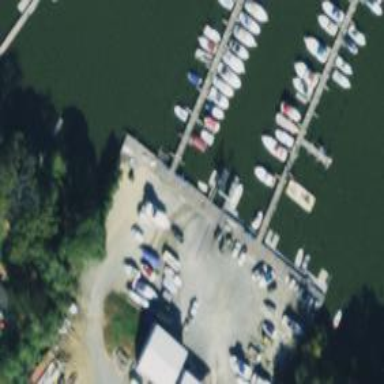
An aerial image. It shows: Slipway on leisure land.